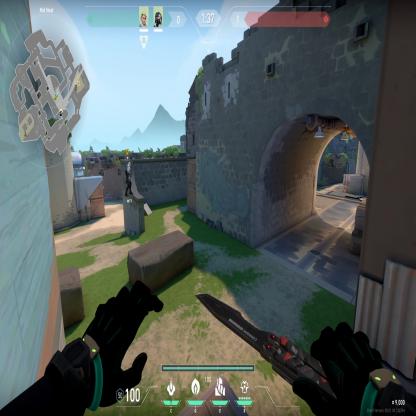
Label: teammate